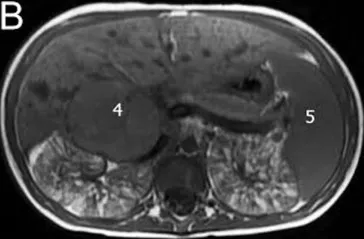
(A,B) Non-contrast MRI abdomen 1,4: hepatoblastoma (HB), 2: liver cysts, 3: enlarged polycystic and distorted kidneys, and 5: enlarged spleen. Lower panel: histological features of tumor and congenital hepatic fibrosis (CHF).
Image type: radiology (mri)